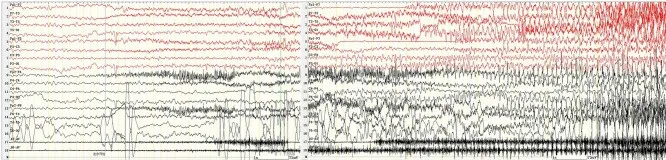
Tonic clonic seizures beginning in the occipital region 7 min after IPS. X5, outer eyelid; X6, upper eyelid. SEN: 15 muV; HF: 70; TC: 0.03.
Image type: electrography (eeg)